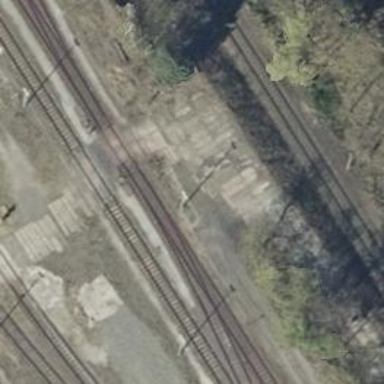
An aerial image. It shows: Railway switch.